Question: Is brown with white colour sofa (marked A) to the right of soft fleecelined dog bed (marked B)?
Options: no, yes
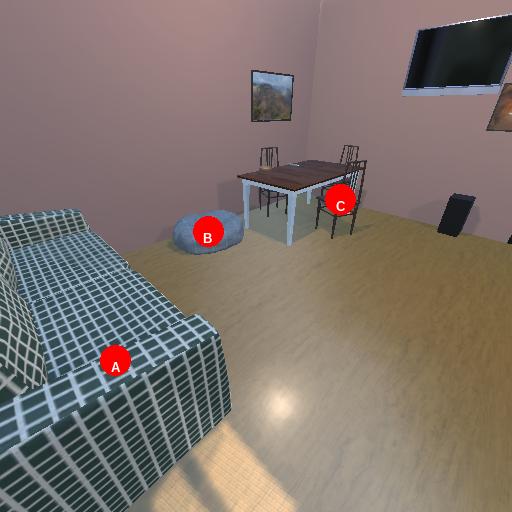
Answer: no